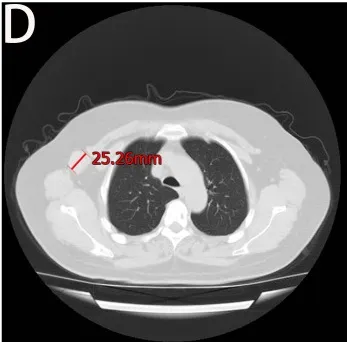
Axillary ultrasound and lung CT. Panel (D) displays the result of the February 2024 review, which indicated a decrease of approximately 2 cm in the maximum tumor diameter from the previous review.
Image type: radiology (ct)